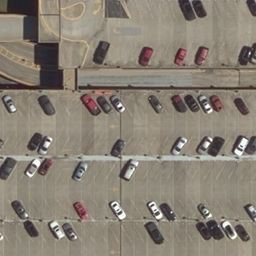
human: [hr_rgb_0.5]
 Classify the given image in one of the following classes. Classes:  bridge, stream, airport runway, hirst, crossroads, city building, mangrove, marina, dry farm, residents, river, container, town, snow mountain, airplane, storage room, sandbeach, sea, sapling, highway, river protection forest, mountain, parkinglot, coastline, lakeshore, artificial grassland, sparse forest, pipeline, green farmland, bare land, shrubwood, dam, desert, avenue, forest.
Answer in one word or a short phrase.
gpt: parkinglot